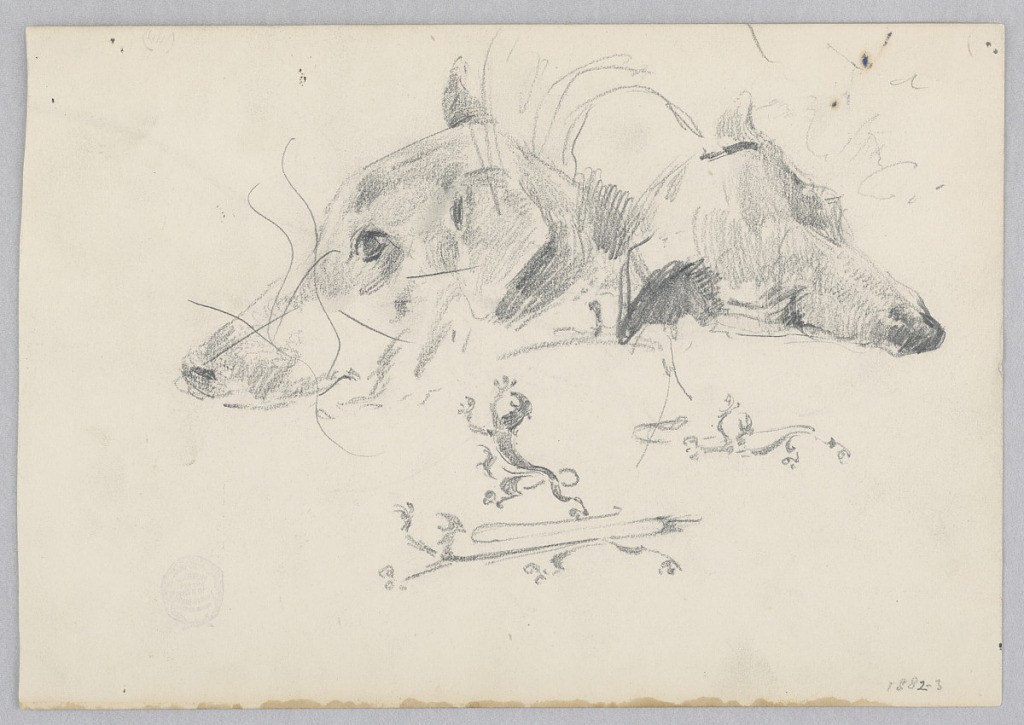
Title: Dog and lion
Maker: Robert Frederick Blum, American, 1857–1903
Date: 1882–1883
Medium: Graphite on wove paper
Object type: Drawing
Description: Above, sketches of dog's head; Below, sketch of lions rampant.